Question: In Visual Studio, for a class, a field, a method, I can just right click and say "Find All References" to see who is calling my code.
But there is no similar thing for a project.
What is the simplest way to do so?
Do I have to check every project to tell?
Edit:

A refers to B, but can not find B using Regex.
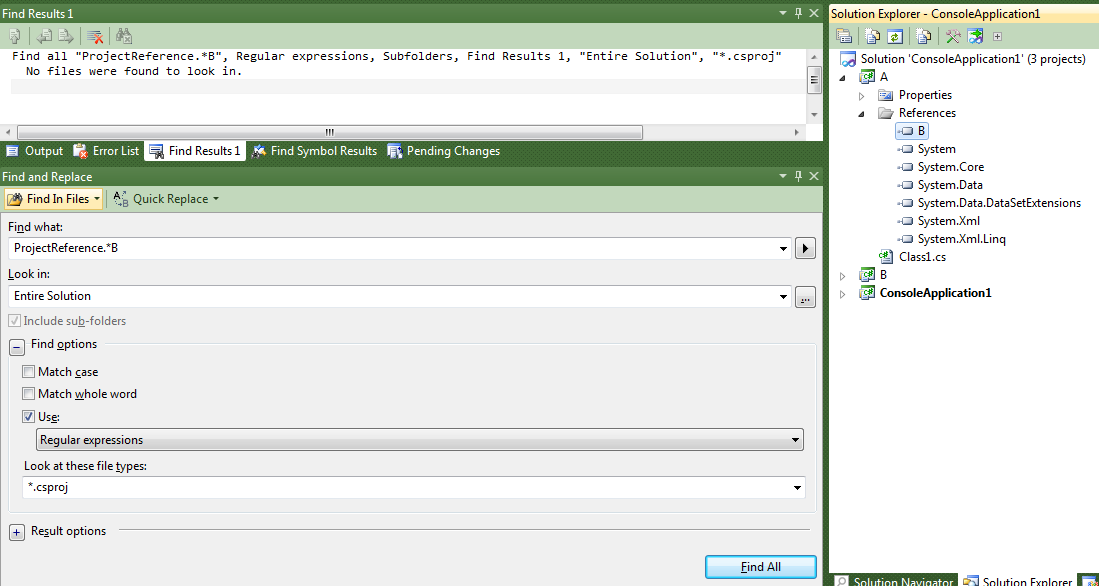
Answer: 1. Find All (CTRL+SHIFT+F)
2. "Find what:" = Reference.*ReplaceThisTextWithProjectName
3. Check "Use:" -> "Regular Expression" in the "Find options" section
4. "Look at these file types:" = "*.*proj* "
5. "Look in:" = Select a directory/folder on your drive. Don't use "Entire Solution" it won't get to the project file itself. (Don't forget to check "Include sub-folders")